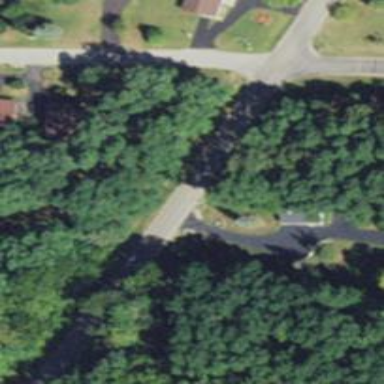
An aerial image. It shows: Residential road.